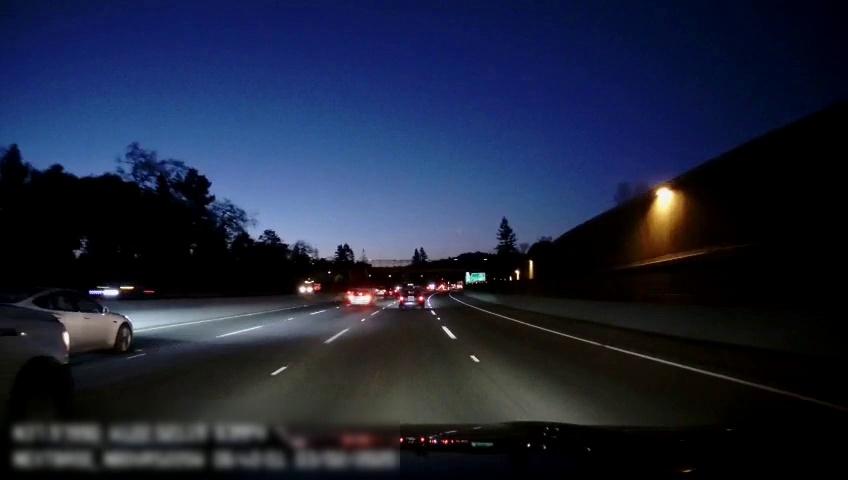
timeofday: Night
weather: Other
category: Drivable Space
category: Vehicles | Car
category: Vehicles | SUV
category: Vehicles | SUV
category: Vehicles | Car
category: Vehicles | SUV
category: Vehicles | Truck
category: Vehicles | Car
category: Vehicles | Truck
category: Lanes | Alternate Lane
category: Lanes | Alternate Lane
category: Lanes | Current Lane
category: Lanes | Current Lane
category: Lanes | Alternate Lane
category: Traffic | Signs